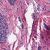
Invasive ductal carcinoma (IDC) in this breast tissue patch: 0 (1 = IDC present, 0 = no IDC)